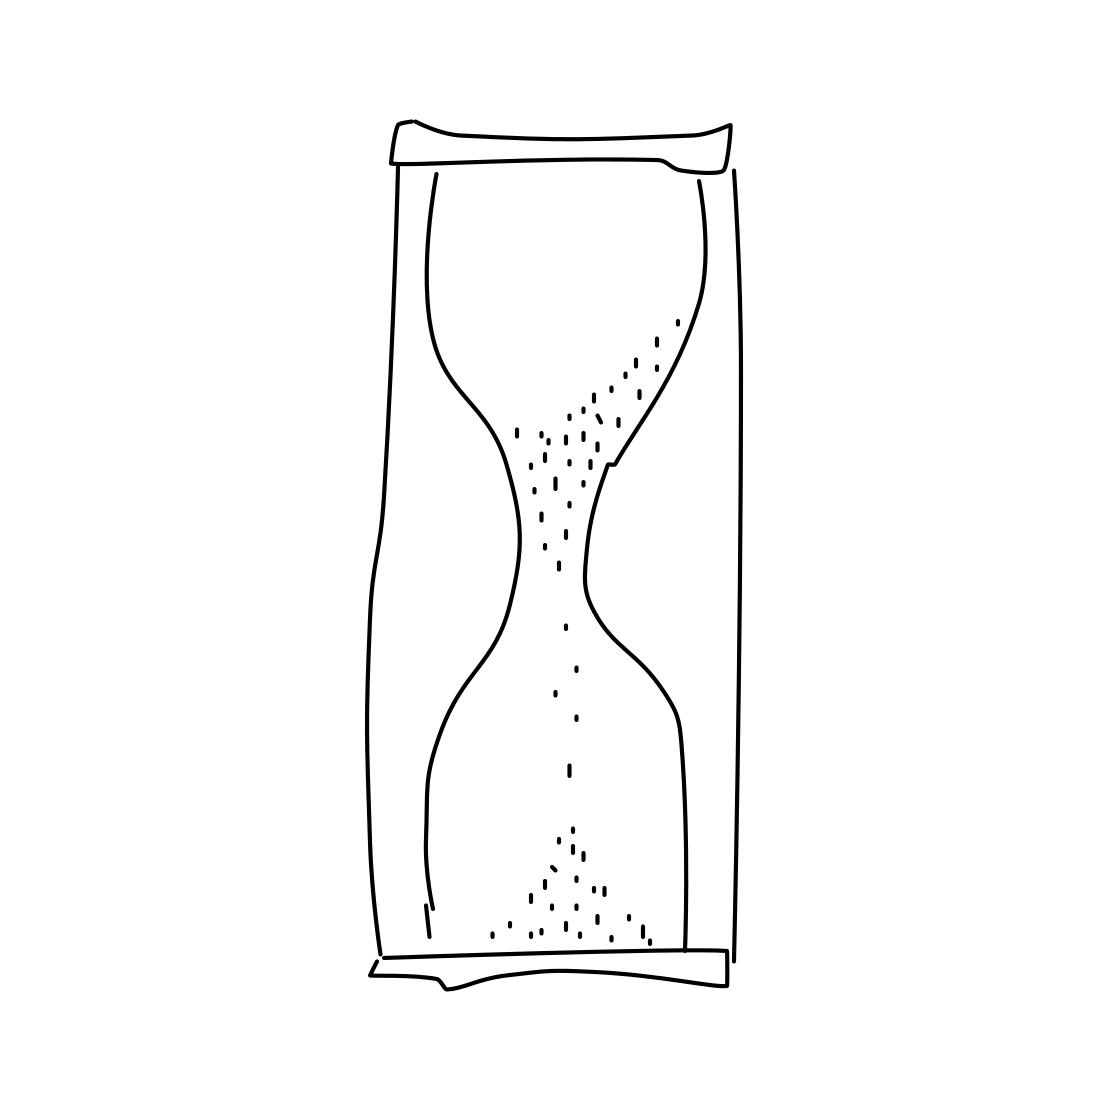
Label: hourglass